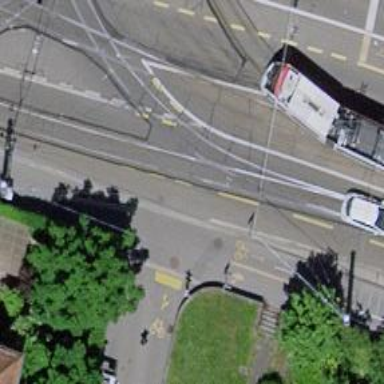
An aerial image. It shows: Kerb serving as barrier.